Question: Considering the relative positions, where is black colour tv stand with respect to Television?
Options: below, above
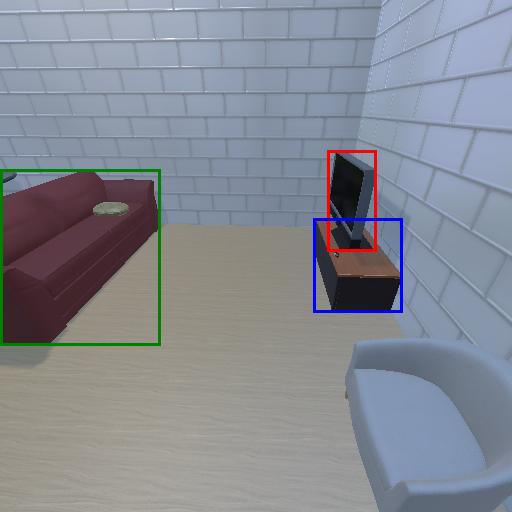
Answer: below